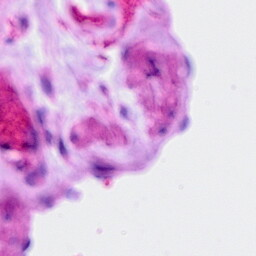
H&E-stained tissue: Ovarian